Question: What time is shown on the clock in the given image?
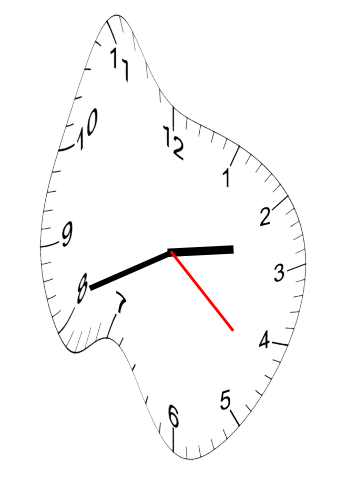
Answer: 02:41:22